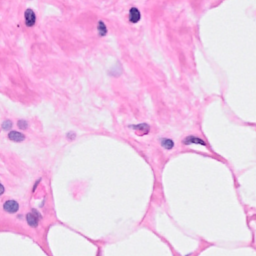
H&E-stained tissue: Breast